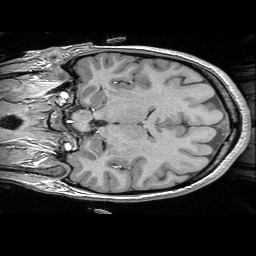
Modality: T1w
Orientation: coronal